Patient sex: M
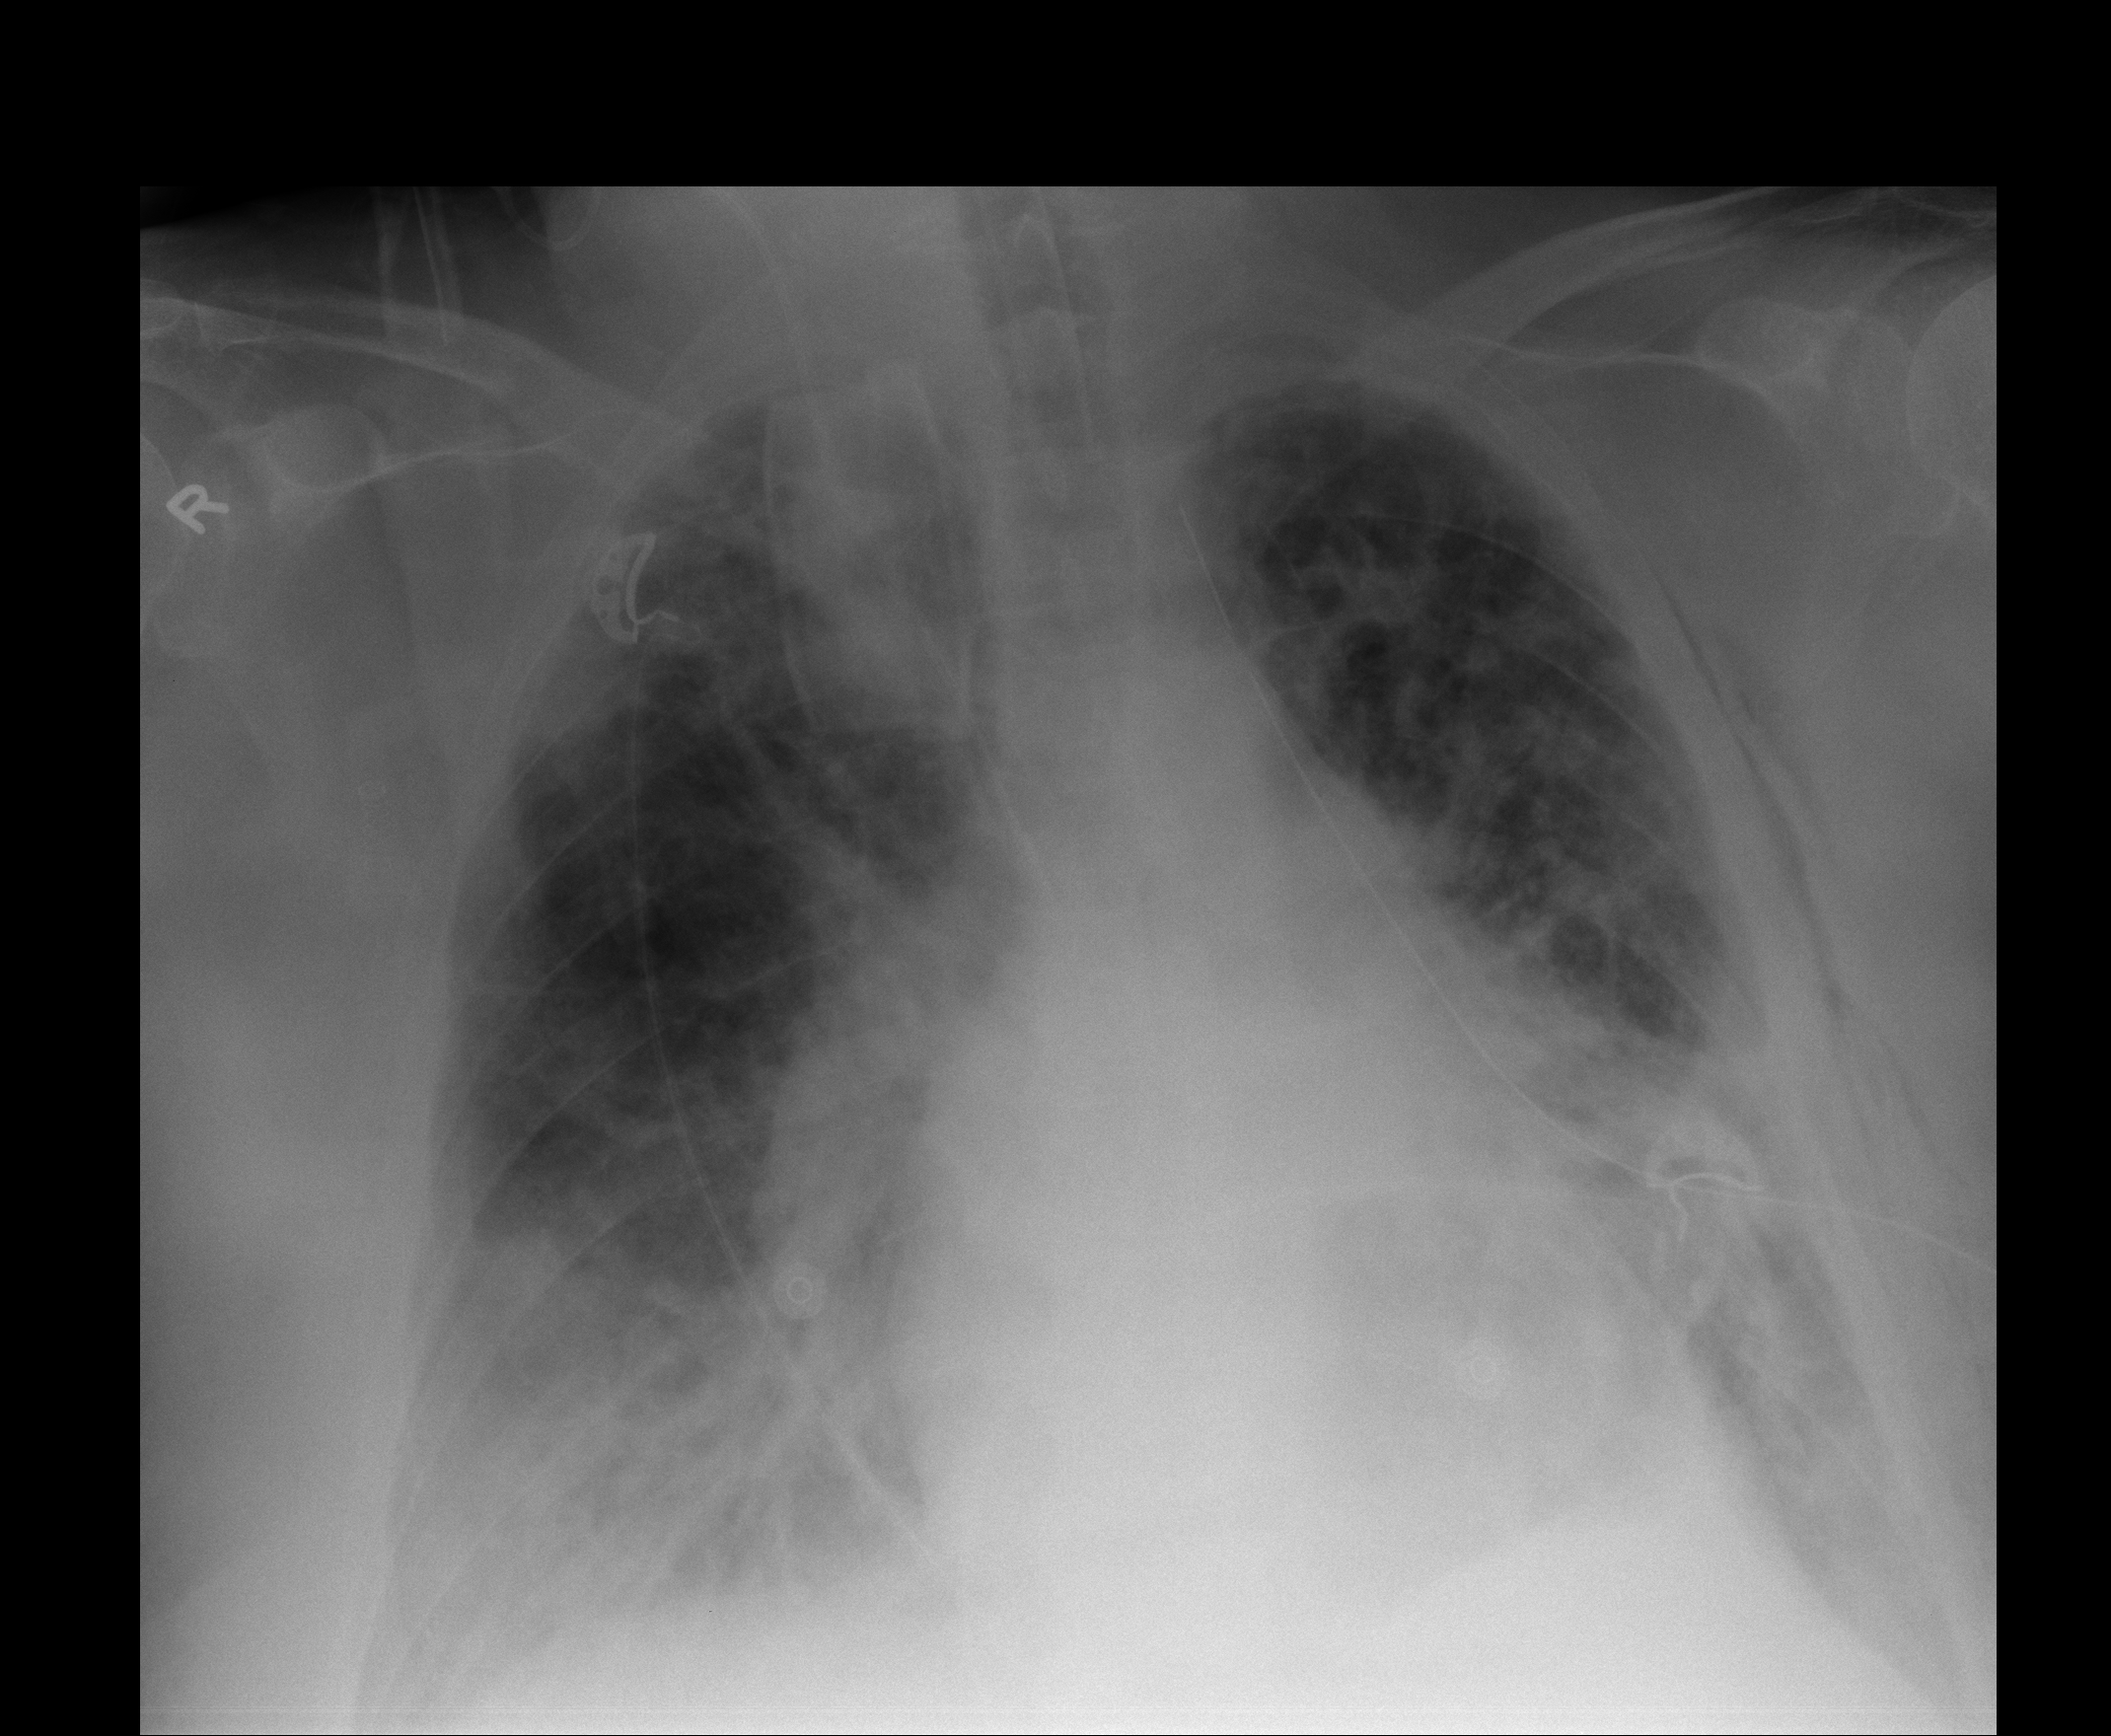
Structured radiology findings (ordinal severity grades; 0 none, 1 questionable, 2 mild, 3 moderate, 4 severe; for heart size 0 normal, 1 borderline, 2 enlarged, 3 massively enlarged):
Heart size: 2
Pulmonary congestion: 2
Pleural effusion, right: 2
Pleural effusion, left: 2
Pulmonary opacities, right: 3
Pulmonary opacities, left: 3
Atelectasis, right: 3
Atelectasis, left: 2